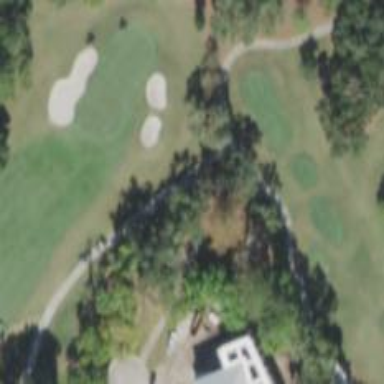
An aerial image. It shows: Path for golf carts.